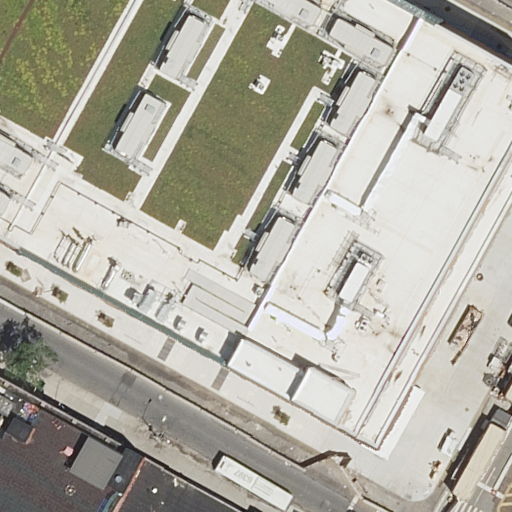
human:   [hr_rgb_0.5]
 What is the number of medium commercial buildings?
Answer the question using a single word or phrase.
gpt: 0

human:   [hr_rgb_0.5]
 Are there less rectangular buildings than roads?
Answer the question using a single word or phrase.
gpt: no

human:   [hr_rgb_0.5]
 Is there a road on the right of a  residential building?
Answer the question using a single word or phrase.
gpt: yes

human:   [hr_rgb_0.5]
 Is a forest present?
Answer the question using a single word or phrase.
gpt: no

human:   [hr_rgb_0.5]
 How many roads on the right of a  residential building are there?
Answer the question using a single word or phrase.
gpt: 1

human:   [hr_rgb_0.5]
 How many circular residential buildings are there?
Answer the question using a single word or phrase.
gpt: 0

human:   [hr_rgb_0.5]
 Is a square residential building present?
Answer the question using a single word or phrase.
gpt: no

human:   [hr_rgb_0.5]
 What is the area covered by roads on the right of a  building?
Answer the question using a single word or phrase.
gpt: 0m2

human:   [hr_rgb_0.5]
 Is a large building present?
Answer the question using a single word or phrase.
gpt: yes

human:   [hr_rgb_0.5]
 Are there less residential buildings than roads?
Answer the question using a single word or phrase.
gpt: no

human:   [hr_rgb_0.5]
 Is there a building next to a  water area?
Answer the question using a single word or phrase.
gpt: no

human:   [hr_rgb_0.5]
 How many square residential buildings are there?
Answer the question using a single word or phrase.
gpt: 0

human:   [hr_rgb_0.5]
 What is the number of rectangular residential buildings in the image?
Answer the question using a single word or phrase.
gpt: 2

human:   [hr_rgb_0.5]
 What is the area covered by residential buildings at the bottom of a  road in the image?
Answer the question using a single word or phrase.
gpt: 0m2

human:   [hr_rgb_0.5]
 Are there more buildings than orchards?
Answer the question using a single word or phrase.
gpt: yes

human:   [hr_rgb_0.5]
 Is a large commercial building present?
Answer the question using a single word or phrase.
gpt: no

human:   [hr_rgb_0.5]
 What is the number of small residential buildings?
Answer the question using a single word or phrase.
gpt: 0

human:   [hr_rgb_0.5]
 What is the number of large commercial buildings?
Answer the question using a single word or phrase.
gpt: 0

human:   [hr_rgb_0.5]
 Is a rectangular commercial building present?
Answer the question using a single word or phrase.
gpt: no

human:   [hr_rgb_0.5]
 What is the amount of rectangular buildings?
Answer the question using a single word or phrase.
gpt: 2

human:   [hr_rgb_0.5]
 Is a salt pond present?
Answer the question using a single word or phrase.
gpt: no

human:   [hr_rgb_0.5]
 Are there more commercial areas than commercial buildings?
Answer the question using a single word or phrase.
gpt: no

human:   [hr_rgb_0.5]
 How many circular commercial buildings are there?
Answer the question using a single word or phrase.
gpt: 0

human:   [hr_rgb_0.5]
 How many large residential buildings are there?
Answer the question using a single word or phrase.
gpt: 2

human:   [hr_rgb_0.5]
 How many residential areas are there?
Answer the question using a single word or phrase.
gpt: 0

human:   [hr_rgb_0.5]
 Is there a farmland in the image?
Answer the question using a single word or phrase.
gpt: no

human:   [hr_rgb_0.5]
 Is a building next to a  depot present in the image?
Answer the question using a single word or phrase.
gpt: no

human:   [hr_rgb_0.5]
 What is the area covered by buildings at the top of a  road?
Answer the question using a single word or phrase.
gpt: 4732m2

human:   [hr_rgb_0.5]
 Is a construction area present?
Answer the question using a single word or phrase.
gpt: no

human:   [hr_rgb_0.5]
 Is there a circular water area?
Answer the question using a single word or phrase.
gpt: no

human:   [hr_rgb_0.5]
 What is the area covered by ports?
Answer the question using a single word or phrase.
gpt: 0m2

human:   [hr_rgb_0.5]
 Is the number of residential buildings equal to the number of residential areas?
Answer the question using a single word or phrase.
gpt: no

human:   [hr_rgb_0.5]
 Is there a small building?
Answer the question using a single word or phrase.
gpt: no

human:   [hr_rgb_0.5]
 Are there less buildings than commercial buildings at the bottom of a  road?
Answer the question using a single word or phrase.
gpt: no

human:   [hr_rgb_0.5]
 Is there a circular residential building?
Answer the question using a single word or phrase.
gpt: no

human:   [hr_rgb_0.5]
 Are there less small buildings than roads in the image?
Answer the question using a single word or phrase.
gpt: yes